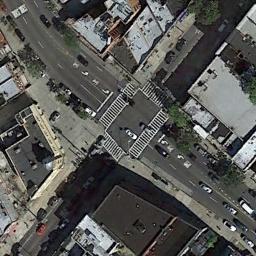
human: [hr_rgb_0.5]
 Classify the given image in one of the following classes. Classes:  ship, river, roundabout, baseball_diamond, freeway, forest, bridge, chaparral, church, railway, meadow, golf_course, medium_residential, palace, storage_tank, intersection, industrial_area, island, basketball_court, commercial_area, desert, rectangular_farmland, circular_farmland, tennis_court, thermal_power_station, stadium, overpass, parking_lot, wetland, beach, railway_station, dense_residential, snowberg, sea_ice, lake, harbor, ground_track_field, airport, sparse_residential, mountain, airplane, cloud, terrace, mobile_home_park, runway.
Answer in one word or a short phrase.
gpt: intersection